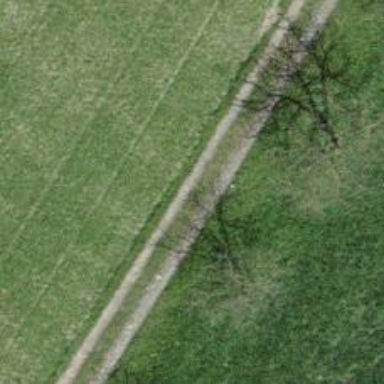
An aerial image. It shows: Gravel track with grade2 quality.